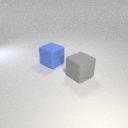
large gray rubber cube to the right of large blue rubber cube